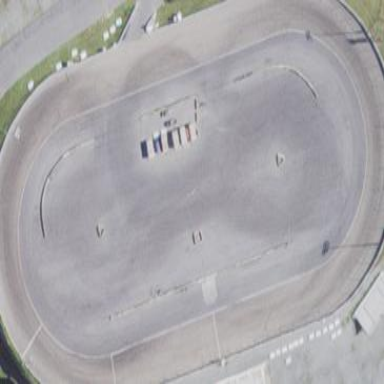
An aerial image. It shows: Motor sport raceway with paved surface.